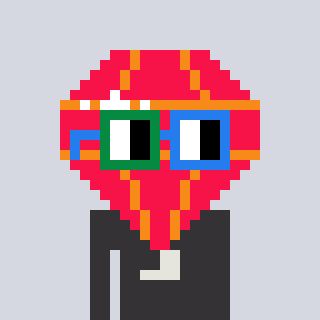
a pixel art character with square green and blue glasses, a red diamond-shaped head and a grayscale-colored body on a cool background